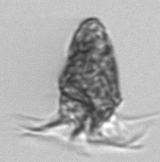
Label: Ciliophora